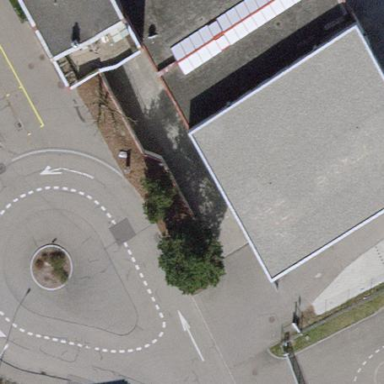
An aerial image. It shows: Square with paved surface.